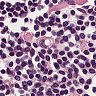
Metastatic tissue present: no